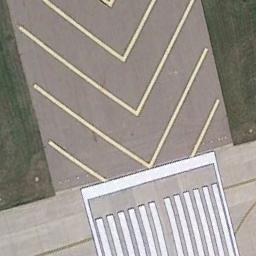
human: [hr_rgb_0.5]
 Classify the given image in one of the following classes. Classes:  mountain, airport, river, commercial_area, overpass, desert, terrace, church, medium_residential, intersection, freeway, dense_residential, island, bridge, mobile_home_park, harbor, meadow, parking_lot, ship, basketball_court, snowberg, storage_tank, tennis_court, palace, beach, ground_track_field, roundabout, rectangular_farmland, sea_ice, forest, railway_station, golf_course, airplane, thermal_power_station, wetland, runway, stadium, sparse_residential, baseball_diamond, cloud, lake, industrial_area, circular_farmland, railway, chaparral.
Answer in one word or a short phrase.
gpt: runway